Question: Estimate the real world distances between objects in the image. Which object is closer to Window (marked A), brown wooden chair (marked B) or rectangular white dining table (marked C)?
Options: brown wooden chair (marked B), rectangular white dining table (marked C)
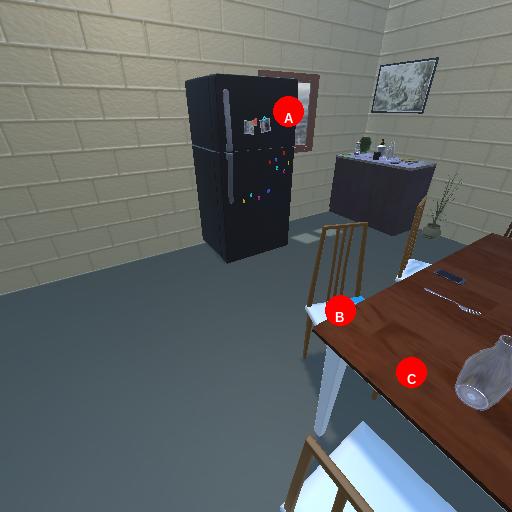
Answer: brown wooden chair (marked B)